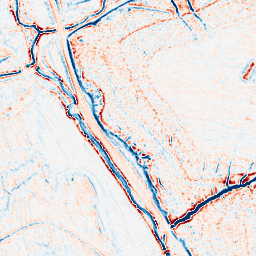
Category: edge_preserving
Decomposition family: bilateral
Decomposition parameters: d: 9
sigma_color: 50
sigma_space: 150
Upsampling method: sinc_blackman
Upsampling parameters: scale: 2
kernel_size: 8
Upsampling scale: 2